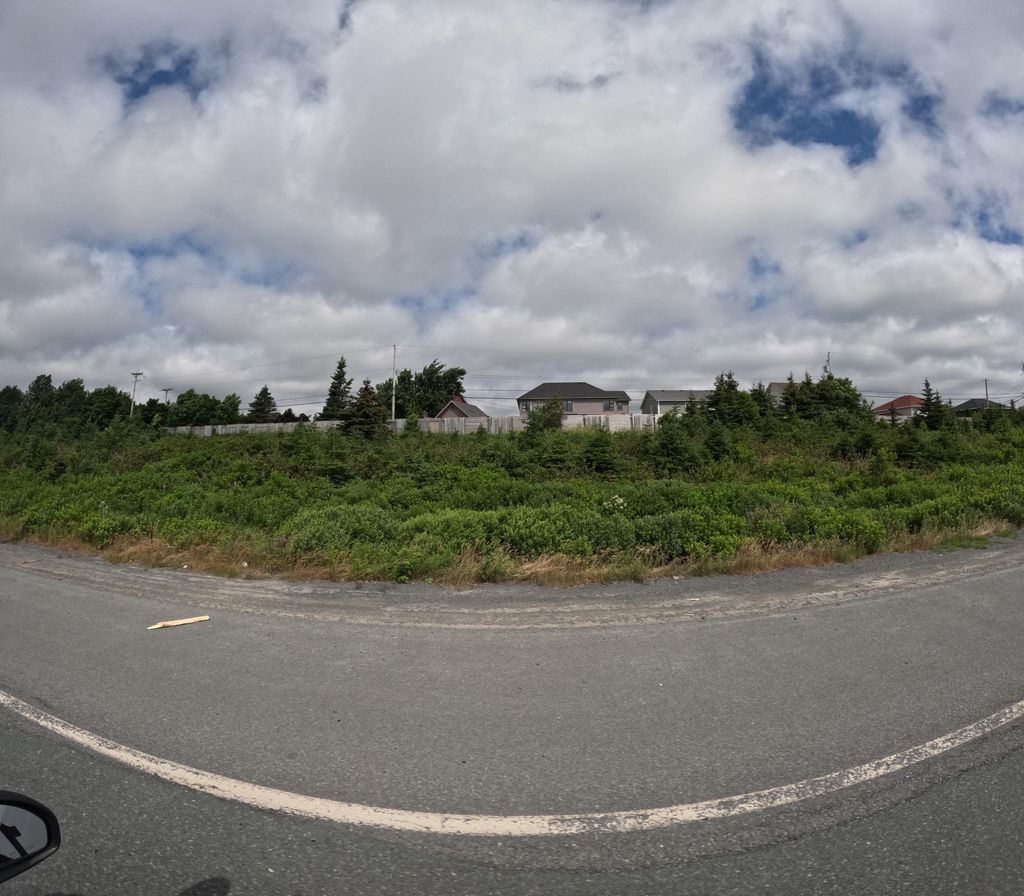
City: st_johns